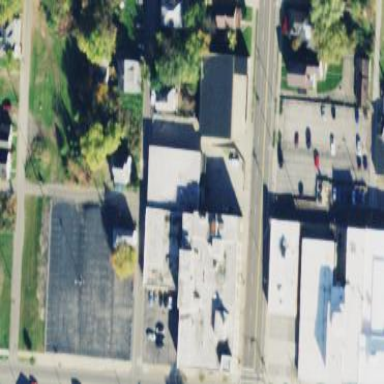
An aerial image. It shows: Commercial building.